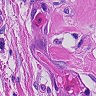
Metastatic tissue present: yes